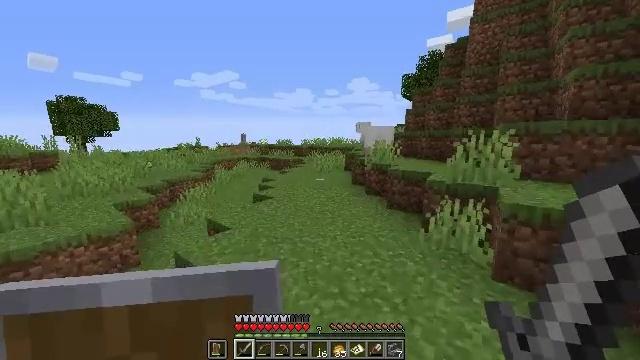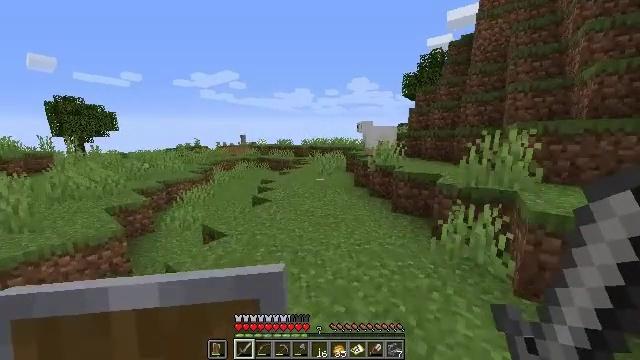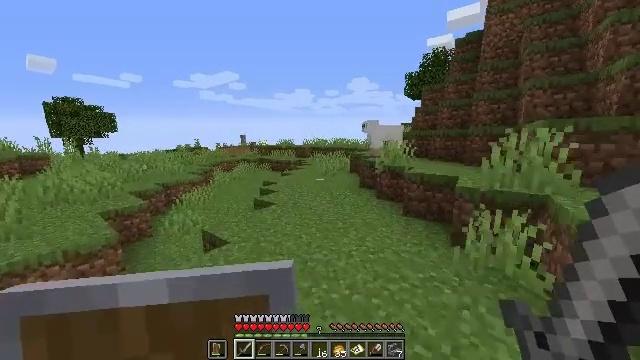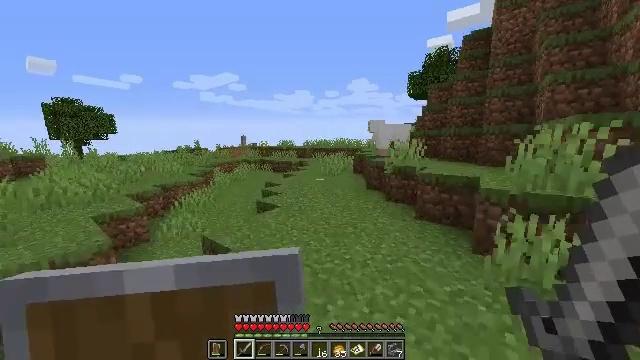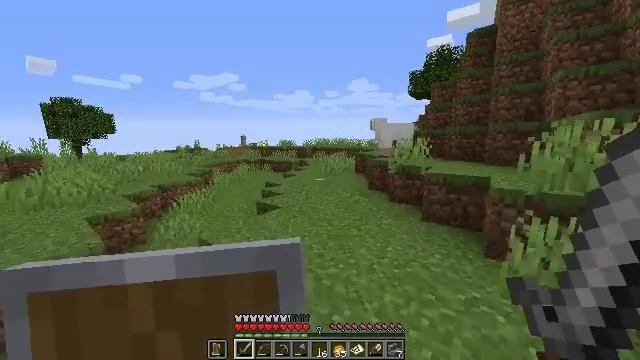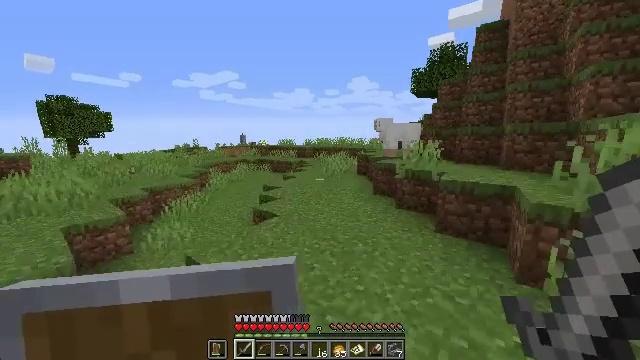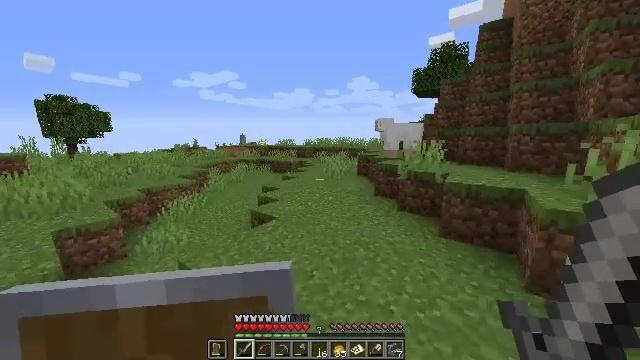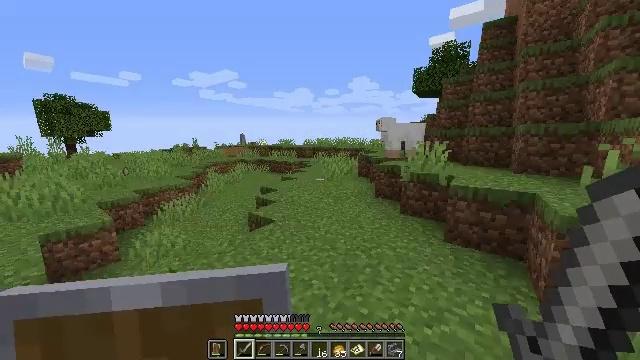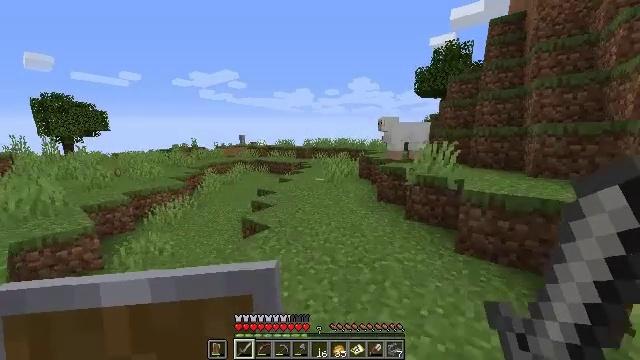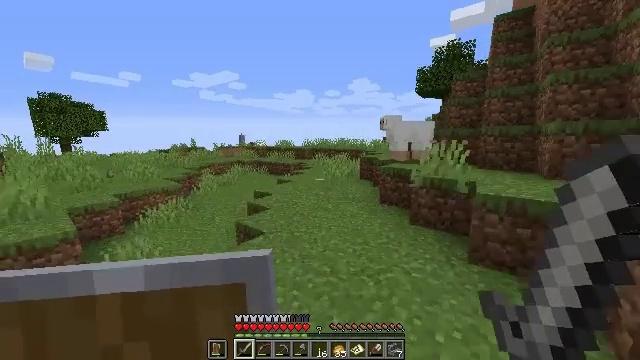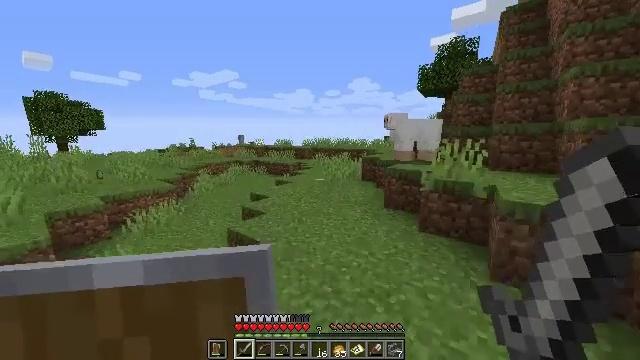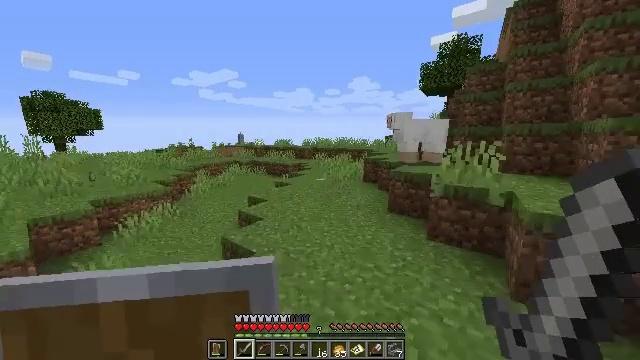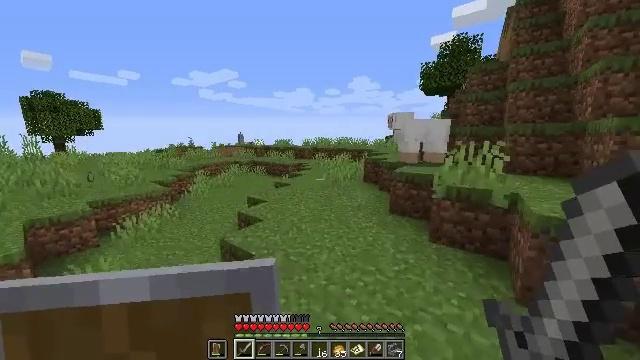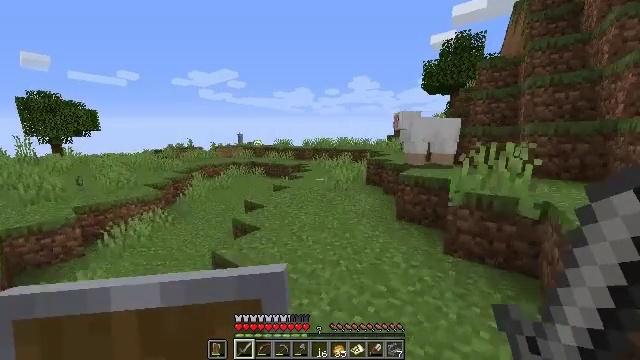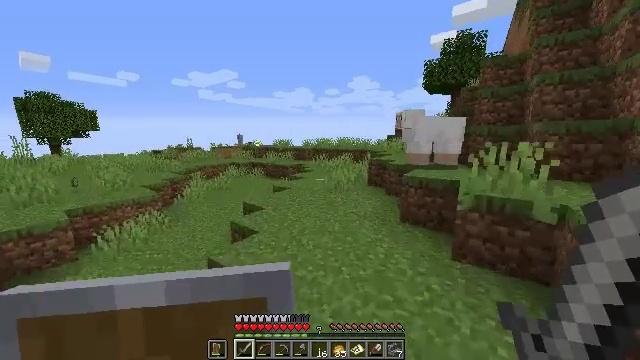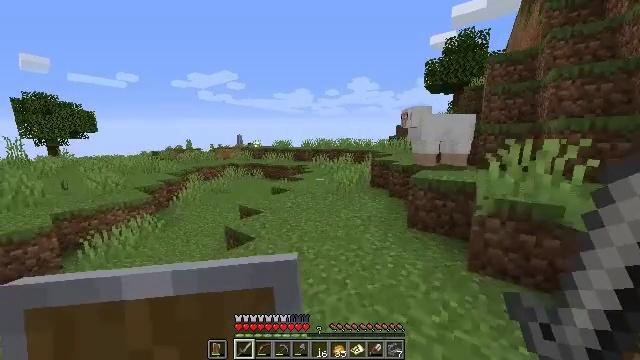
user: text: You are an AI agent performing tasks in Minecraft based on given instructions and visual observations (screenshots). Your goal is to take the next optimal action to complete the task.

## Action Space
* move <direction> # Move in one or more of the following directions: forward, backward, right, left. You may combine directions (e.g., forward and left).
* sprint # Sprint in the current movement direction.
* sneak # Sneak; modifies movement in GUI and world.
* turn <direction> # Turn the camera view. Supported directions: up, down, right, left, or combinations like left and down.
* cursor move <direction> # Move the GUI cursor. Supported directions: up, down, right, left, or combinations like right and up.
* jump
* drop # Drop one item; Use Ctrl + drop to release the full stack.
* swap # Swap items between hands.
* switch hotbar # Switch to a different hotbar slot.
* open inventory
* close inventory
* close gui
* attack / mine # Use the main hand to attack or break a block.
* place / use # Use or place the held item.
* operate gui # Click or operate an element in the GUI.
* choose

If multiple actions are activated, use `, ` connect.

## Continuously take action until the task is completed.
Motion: motion action
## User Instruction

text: Harvest the poppy flower.
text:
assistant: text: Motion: move forward and move left
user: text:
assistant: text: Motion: move forward and move left
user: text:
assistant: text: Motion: move forward
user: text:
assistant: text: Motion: move forward
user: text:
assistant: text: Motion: move forward
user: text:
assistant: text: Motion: move forward
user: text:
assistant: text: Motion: move forward
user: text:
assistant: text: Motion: move forward
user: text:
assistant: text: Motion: move forward
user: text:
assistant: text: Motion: move forward
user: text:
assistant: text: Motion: move forward
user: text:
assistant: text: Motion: move forward
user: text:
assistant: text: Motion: move forward
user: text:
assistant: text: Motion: move forward
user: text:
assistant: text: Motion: move forward
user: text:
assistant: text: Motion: move forward
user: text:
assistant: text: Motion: move forward
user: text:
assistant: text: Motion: move forward
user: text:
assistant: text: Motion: move forward
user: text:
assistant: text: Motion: move forward
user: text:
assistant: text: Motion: move forward
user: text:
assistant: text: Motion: move forward
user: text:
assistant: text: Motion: move forward
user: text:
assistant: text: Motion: move forward
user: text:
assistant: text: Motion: move forward
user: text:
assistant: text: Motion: move forward
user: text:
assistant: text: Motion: move forward
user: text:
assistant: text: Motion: move forward
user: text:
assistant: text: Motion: move forward
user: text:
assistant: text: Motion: move forward